Chest X-ray. View position: PA
Patient age: 23
Patient sex: F
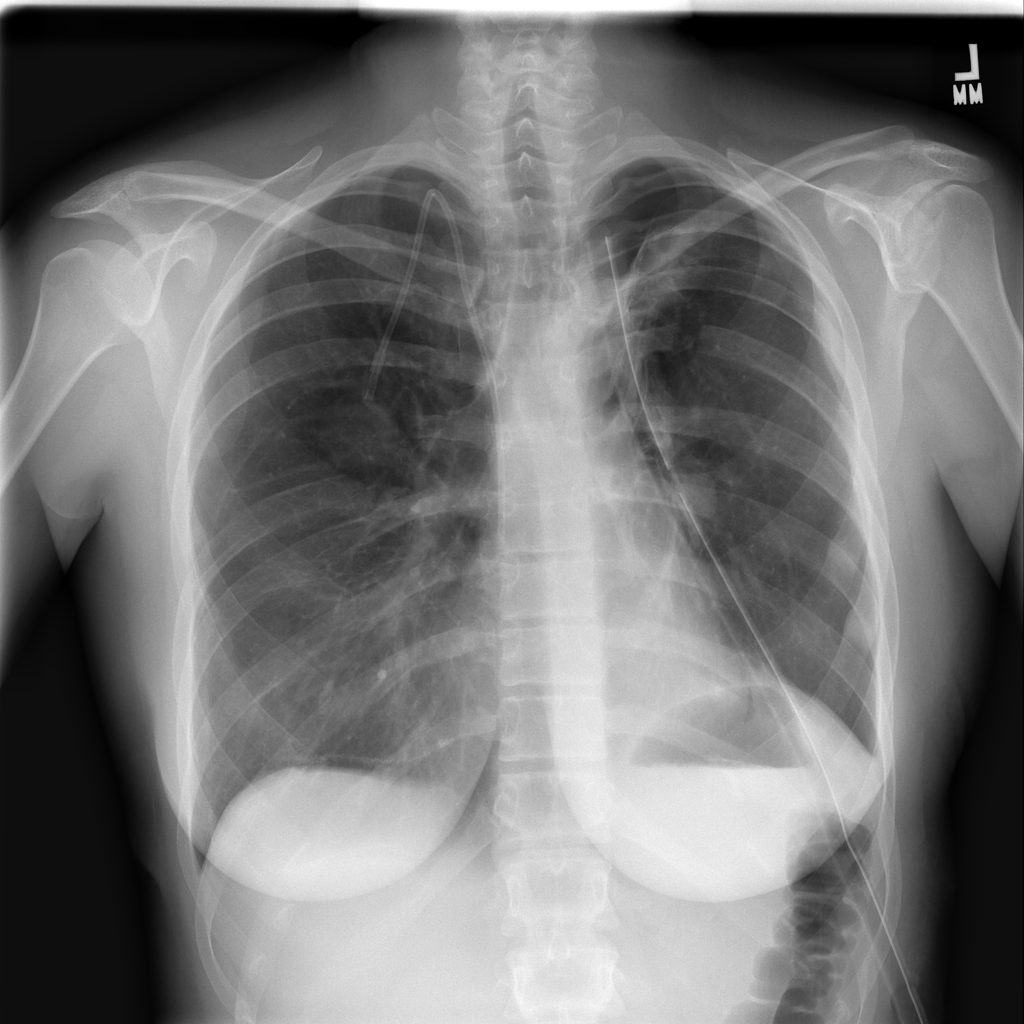
Finding: Pneumothorax